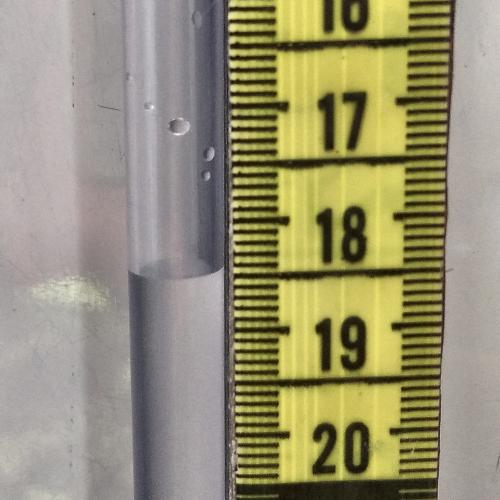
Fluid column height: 18.5 cm